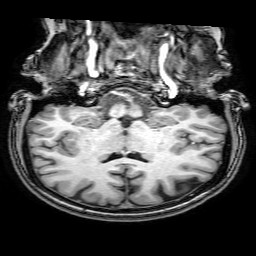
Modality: T1w
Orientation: sagittal
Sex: female
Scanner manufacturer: philips
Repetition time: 0.008098 s
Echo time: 0.0037 s